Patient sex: M
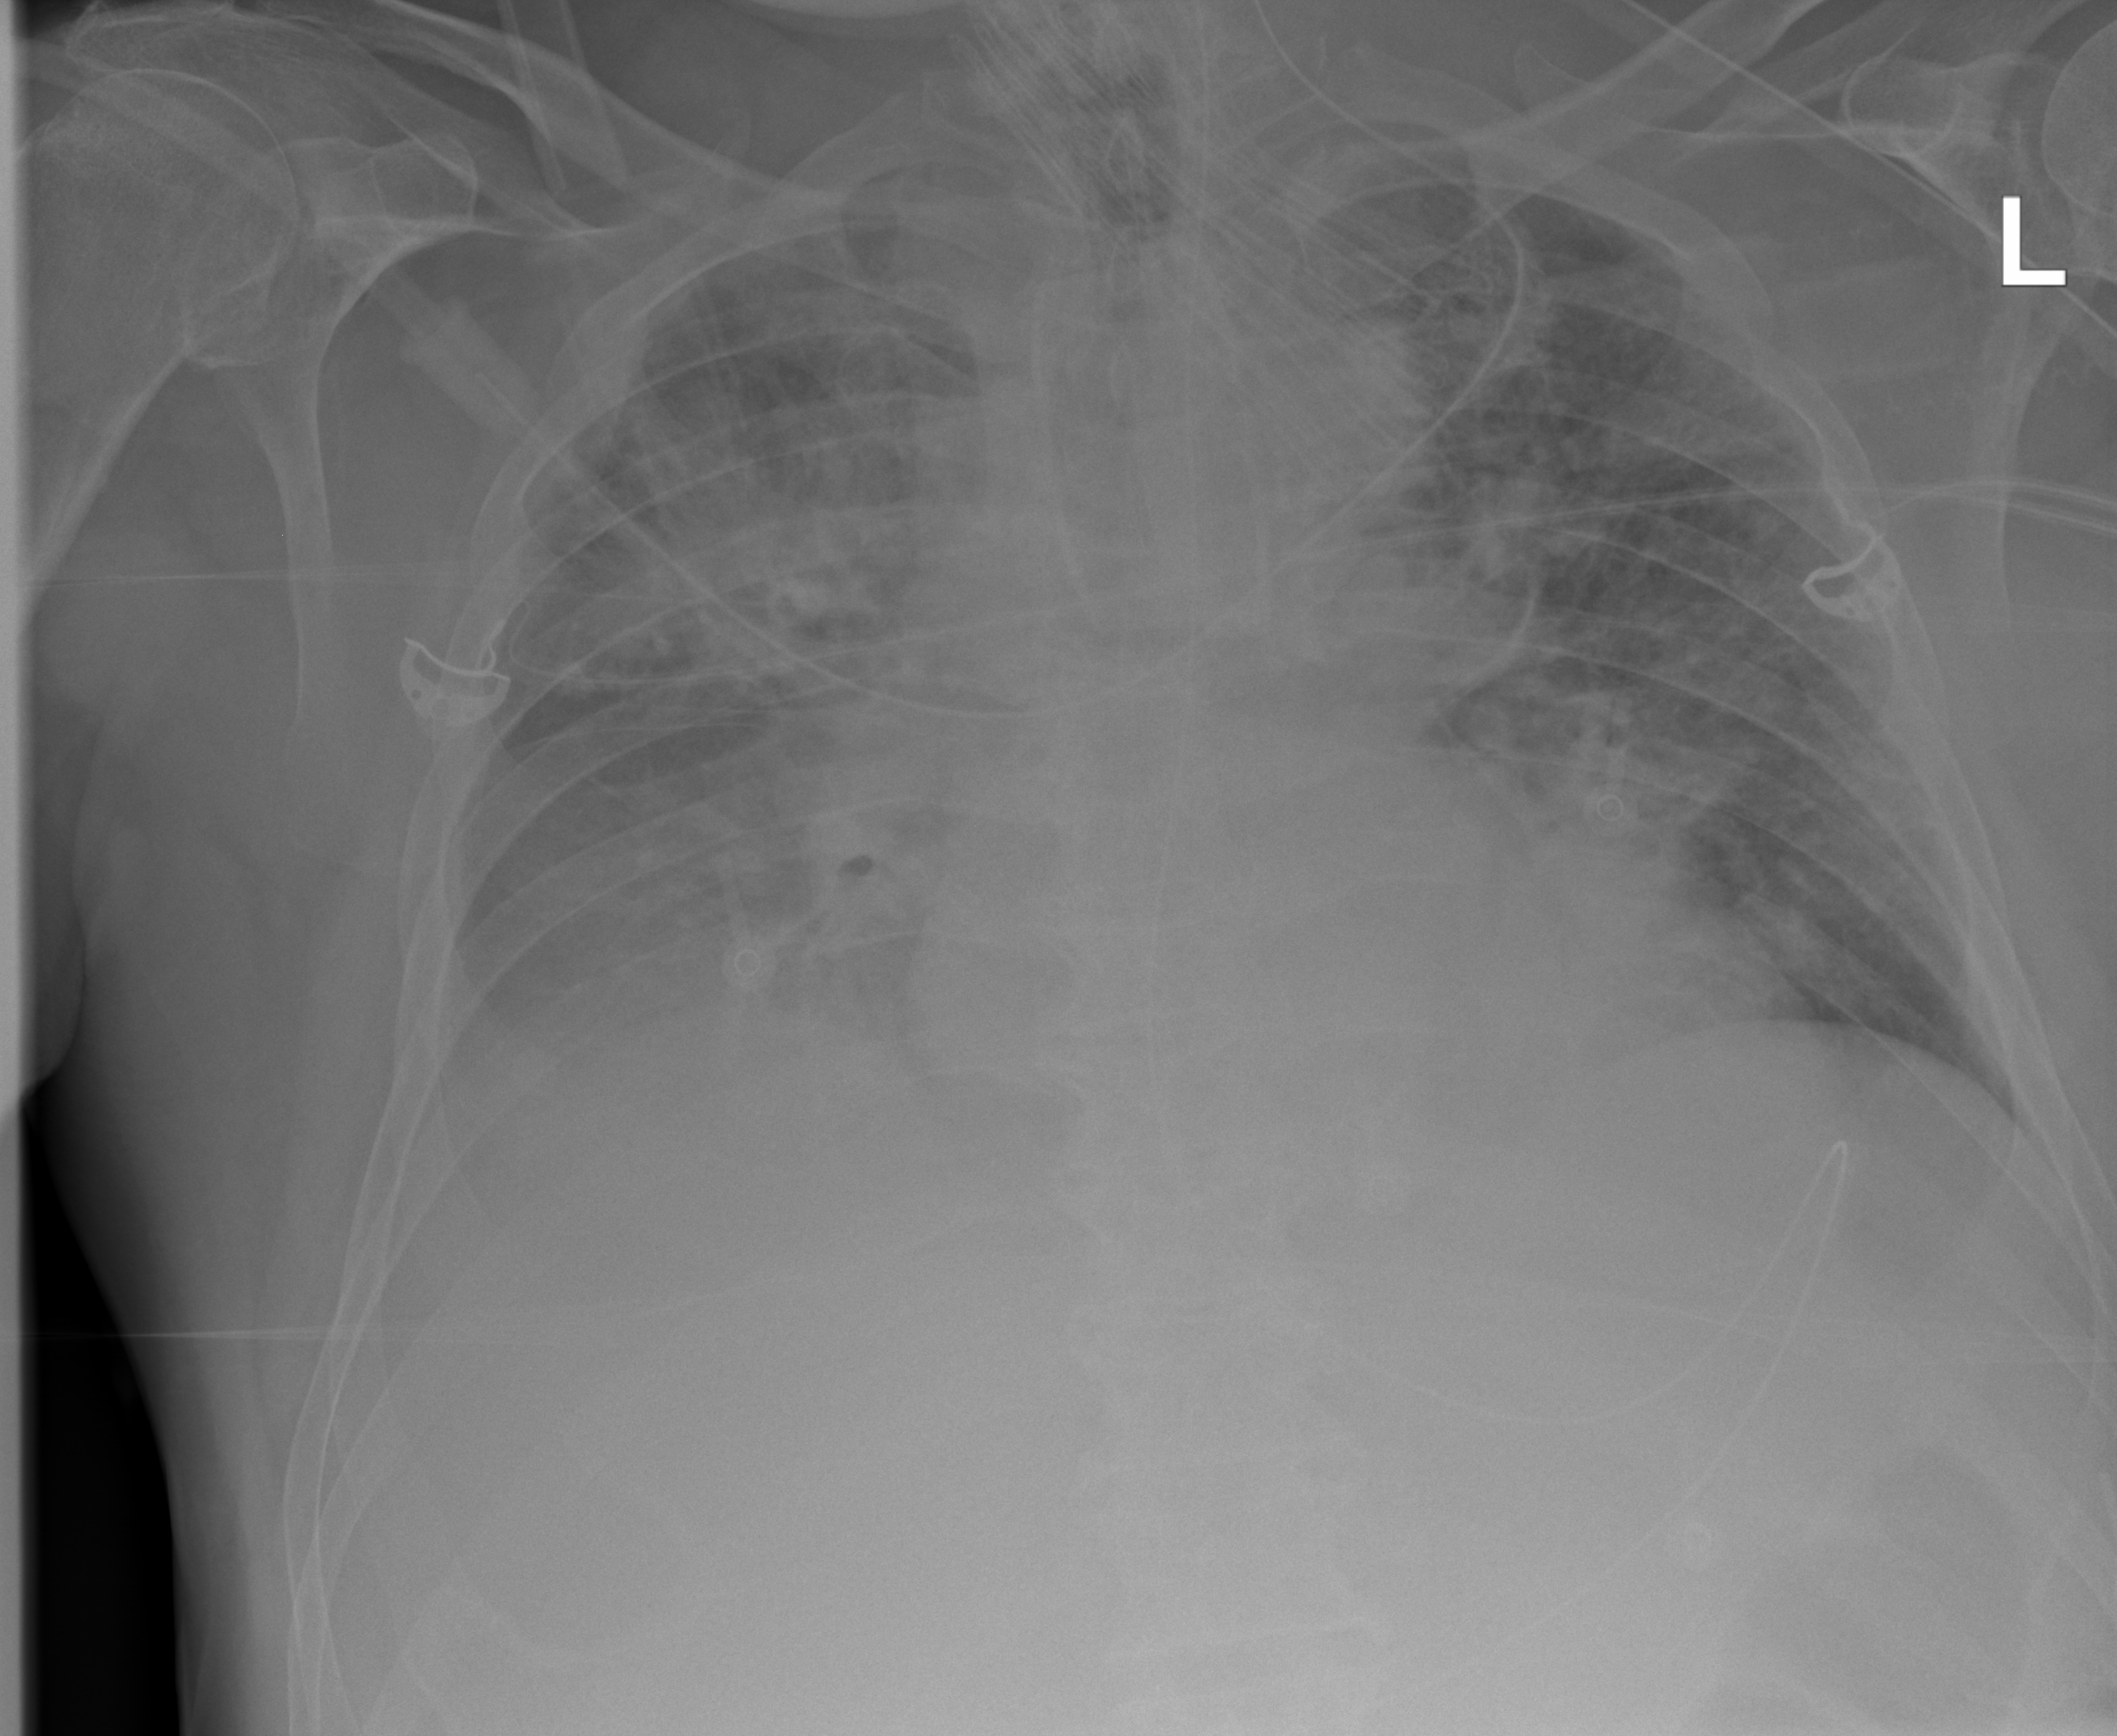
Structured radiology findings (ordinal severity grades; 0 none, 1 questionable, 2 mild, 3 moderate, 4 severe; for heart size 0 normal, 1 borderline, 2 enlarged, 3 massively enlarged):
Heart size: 1
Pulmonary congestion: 2
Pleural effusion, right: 3
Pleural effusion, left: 1
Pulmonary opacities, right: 3
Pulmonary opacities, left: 2
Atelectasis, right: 3
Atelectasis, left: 2